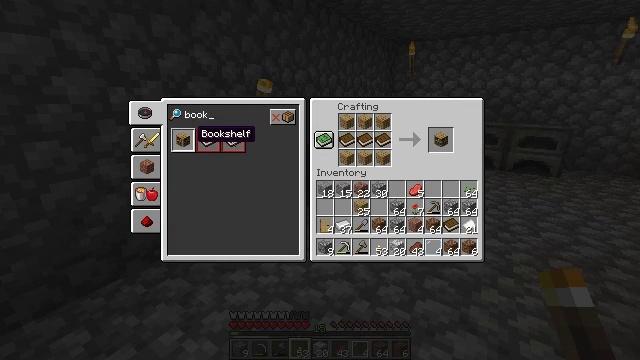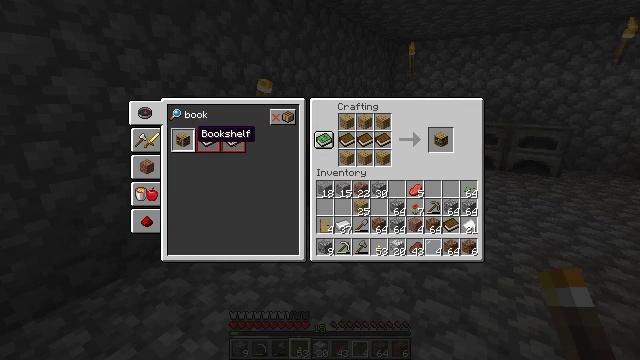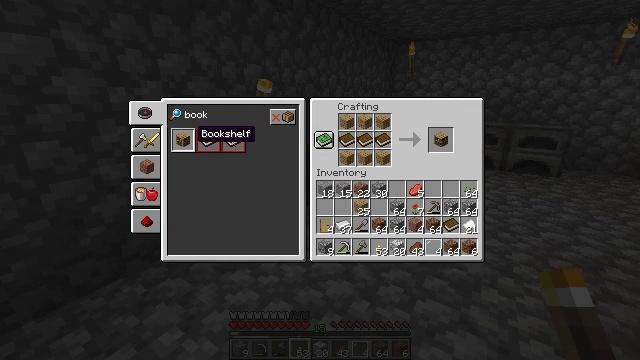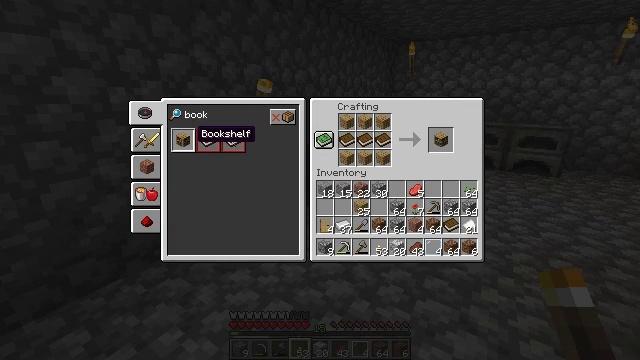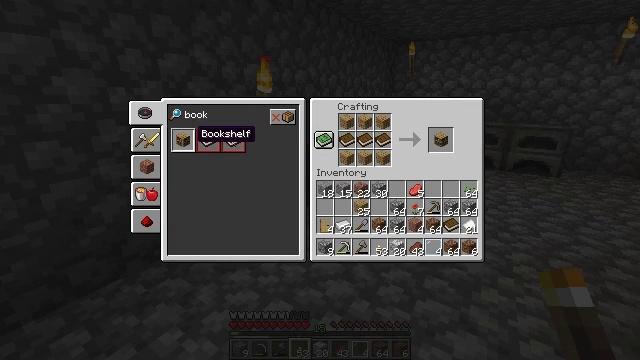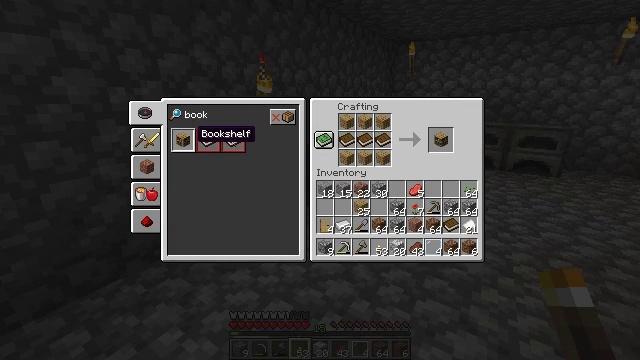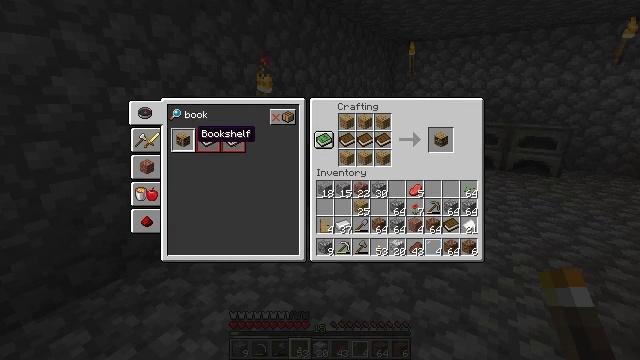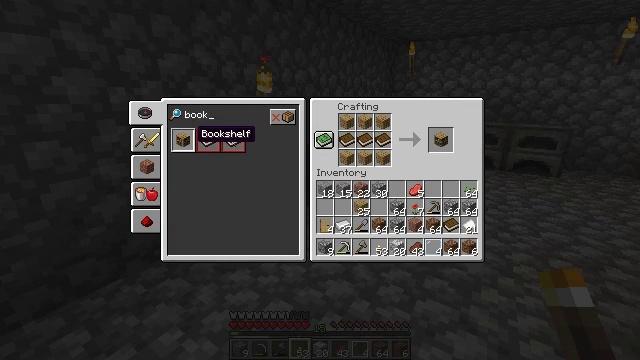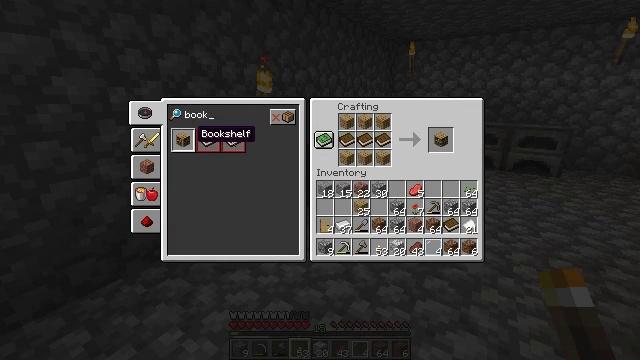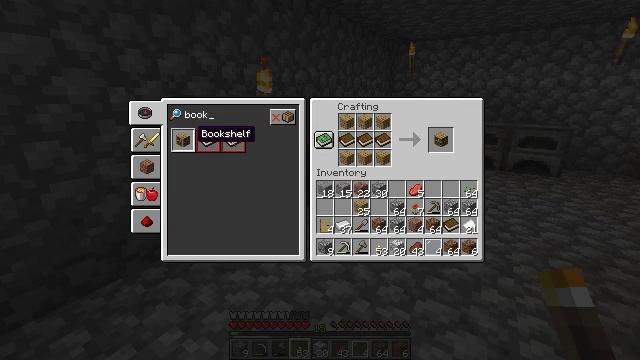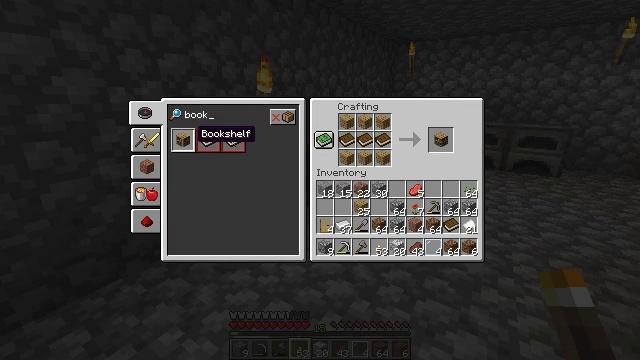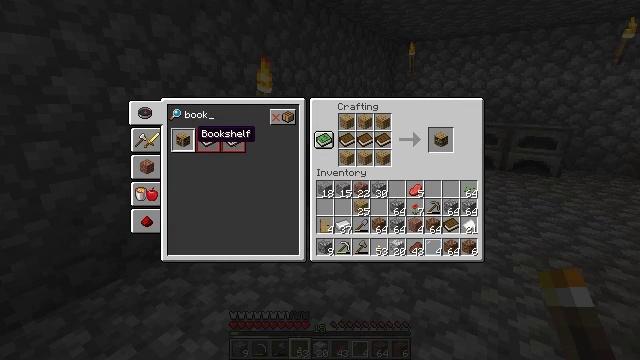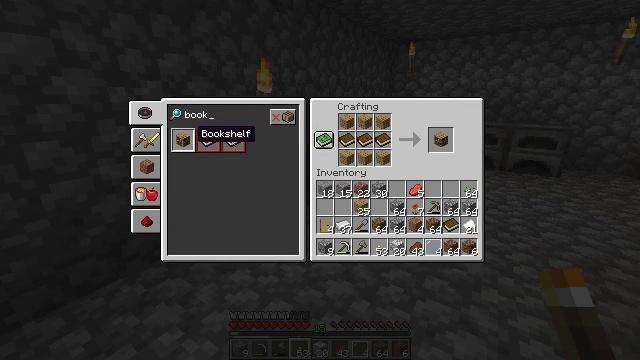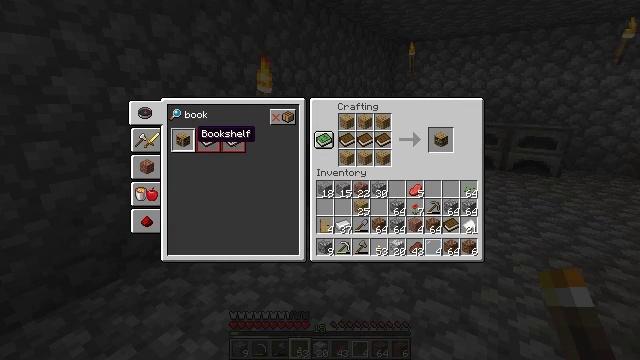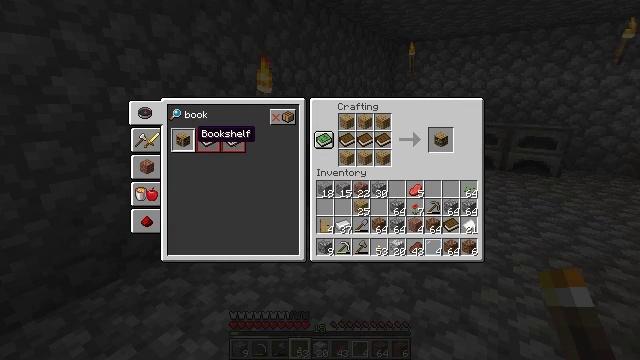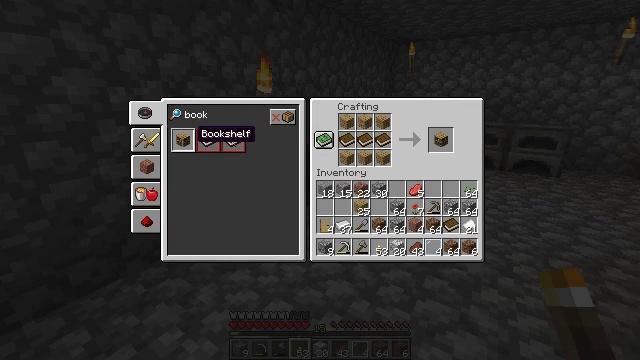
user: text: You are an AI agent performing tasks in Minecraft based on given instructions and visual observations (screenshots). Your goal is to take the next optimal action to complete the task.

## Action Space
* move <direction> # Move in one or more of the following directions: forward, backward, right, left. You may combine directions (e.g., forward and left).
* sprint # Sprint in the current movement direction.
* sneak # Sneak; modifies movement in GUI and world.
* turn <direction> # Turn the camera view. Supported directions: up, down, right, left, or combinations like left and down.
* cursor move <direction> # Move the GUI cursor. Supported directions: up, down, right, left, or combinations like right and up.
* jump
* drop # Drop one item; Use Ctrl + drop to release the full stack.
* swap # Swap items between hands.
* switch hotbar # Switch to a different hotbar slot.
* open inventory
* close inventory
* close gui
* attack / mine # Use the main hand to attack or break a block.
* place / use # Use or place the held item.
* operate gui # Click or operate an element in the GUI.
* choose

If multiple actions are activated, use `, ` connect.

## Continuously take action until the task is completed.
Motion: motion action
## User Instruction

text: Make a bookshelf using three books and six planks.
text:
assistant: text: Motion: sneak
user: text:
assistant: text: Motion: sneak
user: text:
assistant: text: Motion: sneak
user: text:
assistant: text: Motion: sneak
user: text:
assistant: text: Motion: sneak
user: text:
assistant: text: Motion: sneak
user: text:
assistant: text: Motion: sneak
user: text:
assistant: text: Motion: sneak
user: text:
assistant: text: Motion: sneak
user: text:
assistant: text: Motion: sneak
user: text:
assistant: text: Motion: sneak
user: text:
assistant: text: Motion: sneak, operate gui
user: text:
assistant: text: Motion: sneak, operate gui
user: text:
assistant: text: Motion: sneak, operate gui
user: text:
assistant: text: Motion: sneak, operate gui
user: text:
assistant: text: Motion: sneak, operate gui
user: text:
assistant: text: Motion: sneak, operate gui
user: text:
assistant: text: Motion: sneak
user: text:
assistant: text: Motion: sneak, operate gui
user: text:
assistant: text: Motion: sneak, operate gui
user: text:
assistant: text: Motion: sneak, operate gui
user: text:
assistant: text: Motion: sneak
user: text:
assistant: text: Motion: sneak
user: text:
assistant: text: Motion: sneak
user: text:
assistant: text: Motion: sneak, operate gui
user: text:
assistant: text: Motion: sneak, operate gui
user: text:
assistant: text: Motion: sneak
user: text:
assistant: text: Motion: sneak
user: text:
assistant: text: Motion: sneak
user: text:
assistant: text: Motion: sneak